Interaction volume radius: 10 \u00c5
Interaction volume height: 15 \u00c5
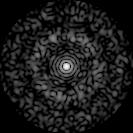
Disorder parameter: 0.8011